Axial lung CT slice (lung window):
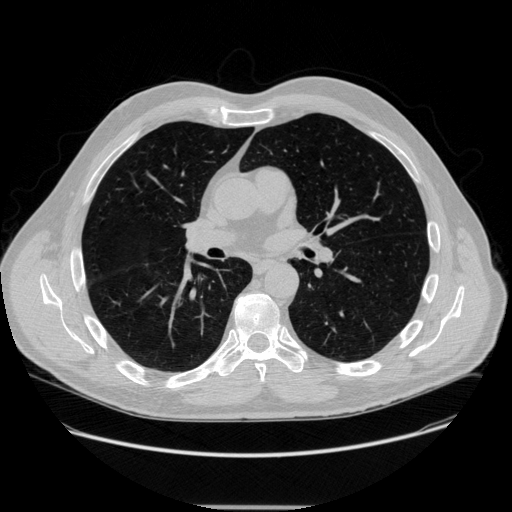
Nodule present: no